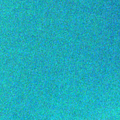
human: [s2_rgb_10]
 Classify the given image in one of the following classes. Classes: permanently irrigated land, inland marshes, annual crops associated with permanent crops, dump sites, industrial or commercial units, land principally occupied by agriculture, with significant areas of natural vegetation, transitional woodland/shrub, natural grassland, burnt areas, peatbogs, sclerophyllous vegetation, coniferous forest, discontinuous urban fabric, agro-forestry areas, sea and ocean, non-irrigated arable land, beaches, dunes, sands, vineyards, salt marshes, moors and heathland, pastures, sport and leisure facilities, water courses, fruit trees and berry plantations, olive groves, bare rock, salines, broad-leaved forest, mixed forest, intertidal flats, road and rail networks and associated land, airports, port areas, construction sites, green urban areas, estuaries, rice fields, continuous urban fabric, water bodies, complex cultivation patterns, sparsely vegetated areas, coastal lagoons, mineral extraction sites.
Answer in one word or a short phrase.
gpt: sea and ocean